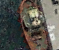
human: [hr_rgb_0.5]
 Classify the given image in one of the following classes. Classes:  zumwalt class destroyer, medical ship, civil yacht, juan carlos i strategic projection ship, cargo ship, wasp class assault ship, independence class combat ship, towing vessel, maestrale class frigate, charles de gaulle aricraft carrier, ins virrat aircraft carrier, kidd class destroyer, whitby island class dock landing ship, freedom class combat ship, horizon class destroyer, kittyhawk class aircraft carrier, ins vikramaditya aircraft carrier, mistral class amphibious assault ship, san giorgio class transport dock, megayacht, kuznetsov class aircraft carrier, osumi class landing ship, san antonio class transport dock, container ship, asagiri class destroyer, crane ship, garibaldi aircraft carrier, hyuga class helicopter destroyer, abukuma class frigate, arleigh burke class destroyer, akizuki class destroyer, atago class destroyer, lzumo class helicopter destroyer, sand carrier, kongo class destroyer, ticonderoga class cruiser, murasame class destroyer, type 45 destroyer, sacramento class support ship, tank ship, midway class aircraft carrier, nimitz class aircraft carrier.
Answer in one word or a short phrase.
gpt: Towing vessel